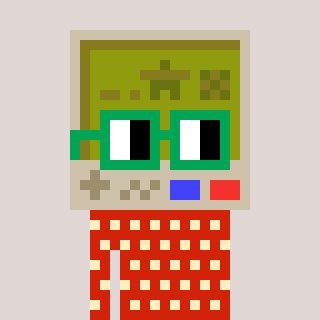
a pixel art character with square green glasses, a gameboy-shaped head and a red-colored body on a warm background